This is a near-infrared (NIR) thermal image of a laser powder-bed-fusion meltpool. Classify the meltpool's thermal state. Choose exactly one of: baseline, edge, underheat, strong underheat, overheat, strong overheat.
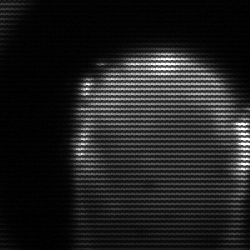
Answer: edge